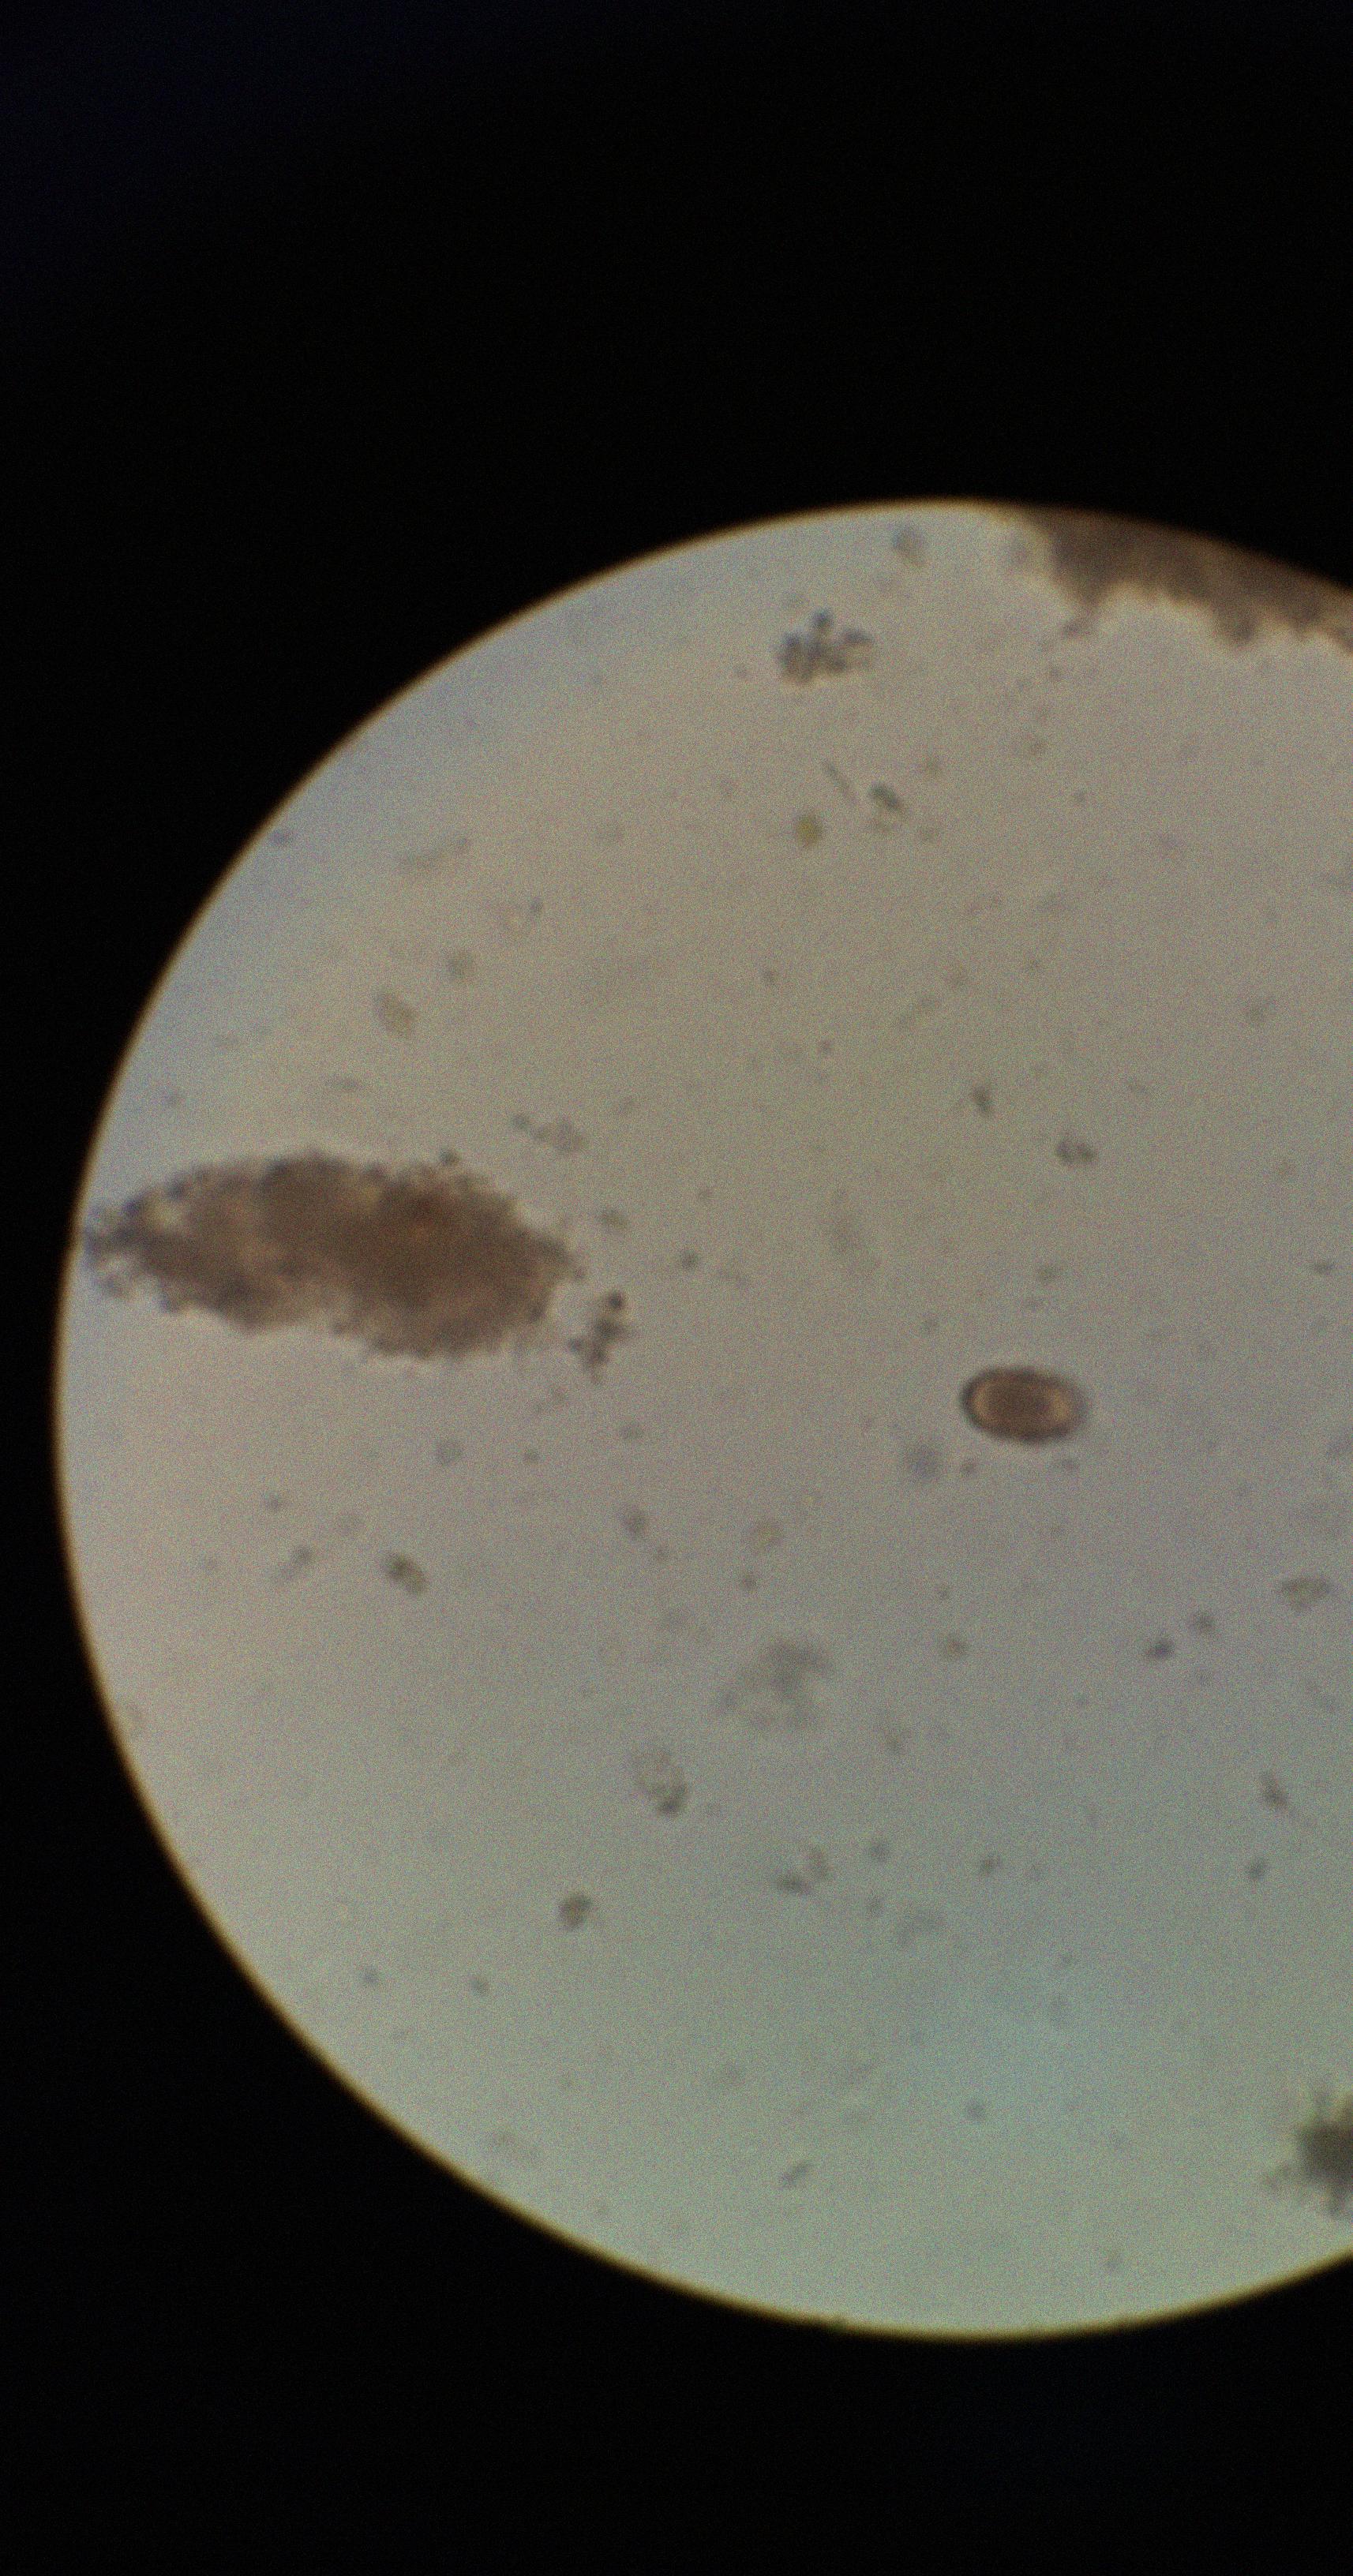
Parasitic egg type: Capillaria philippinensis